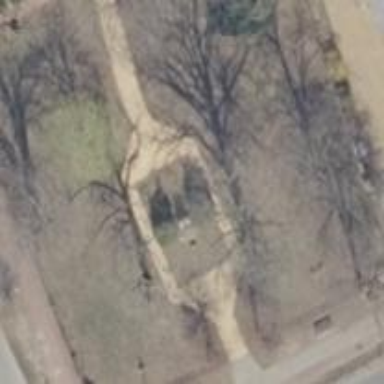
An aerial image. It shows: Historical site featuring war memorial.